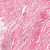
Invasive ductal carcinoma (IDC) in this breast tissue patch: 0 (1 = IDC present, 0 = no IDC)